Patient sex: M
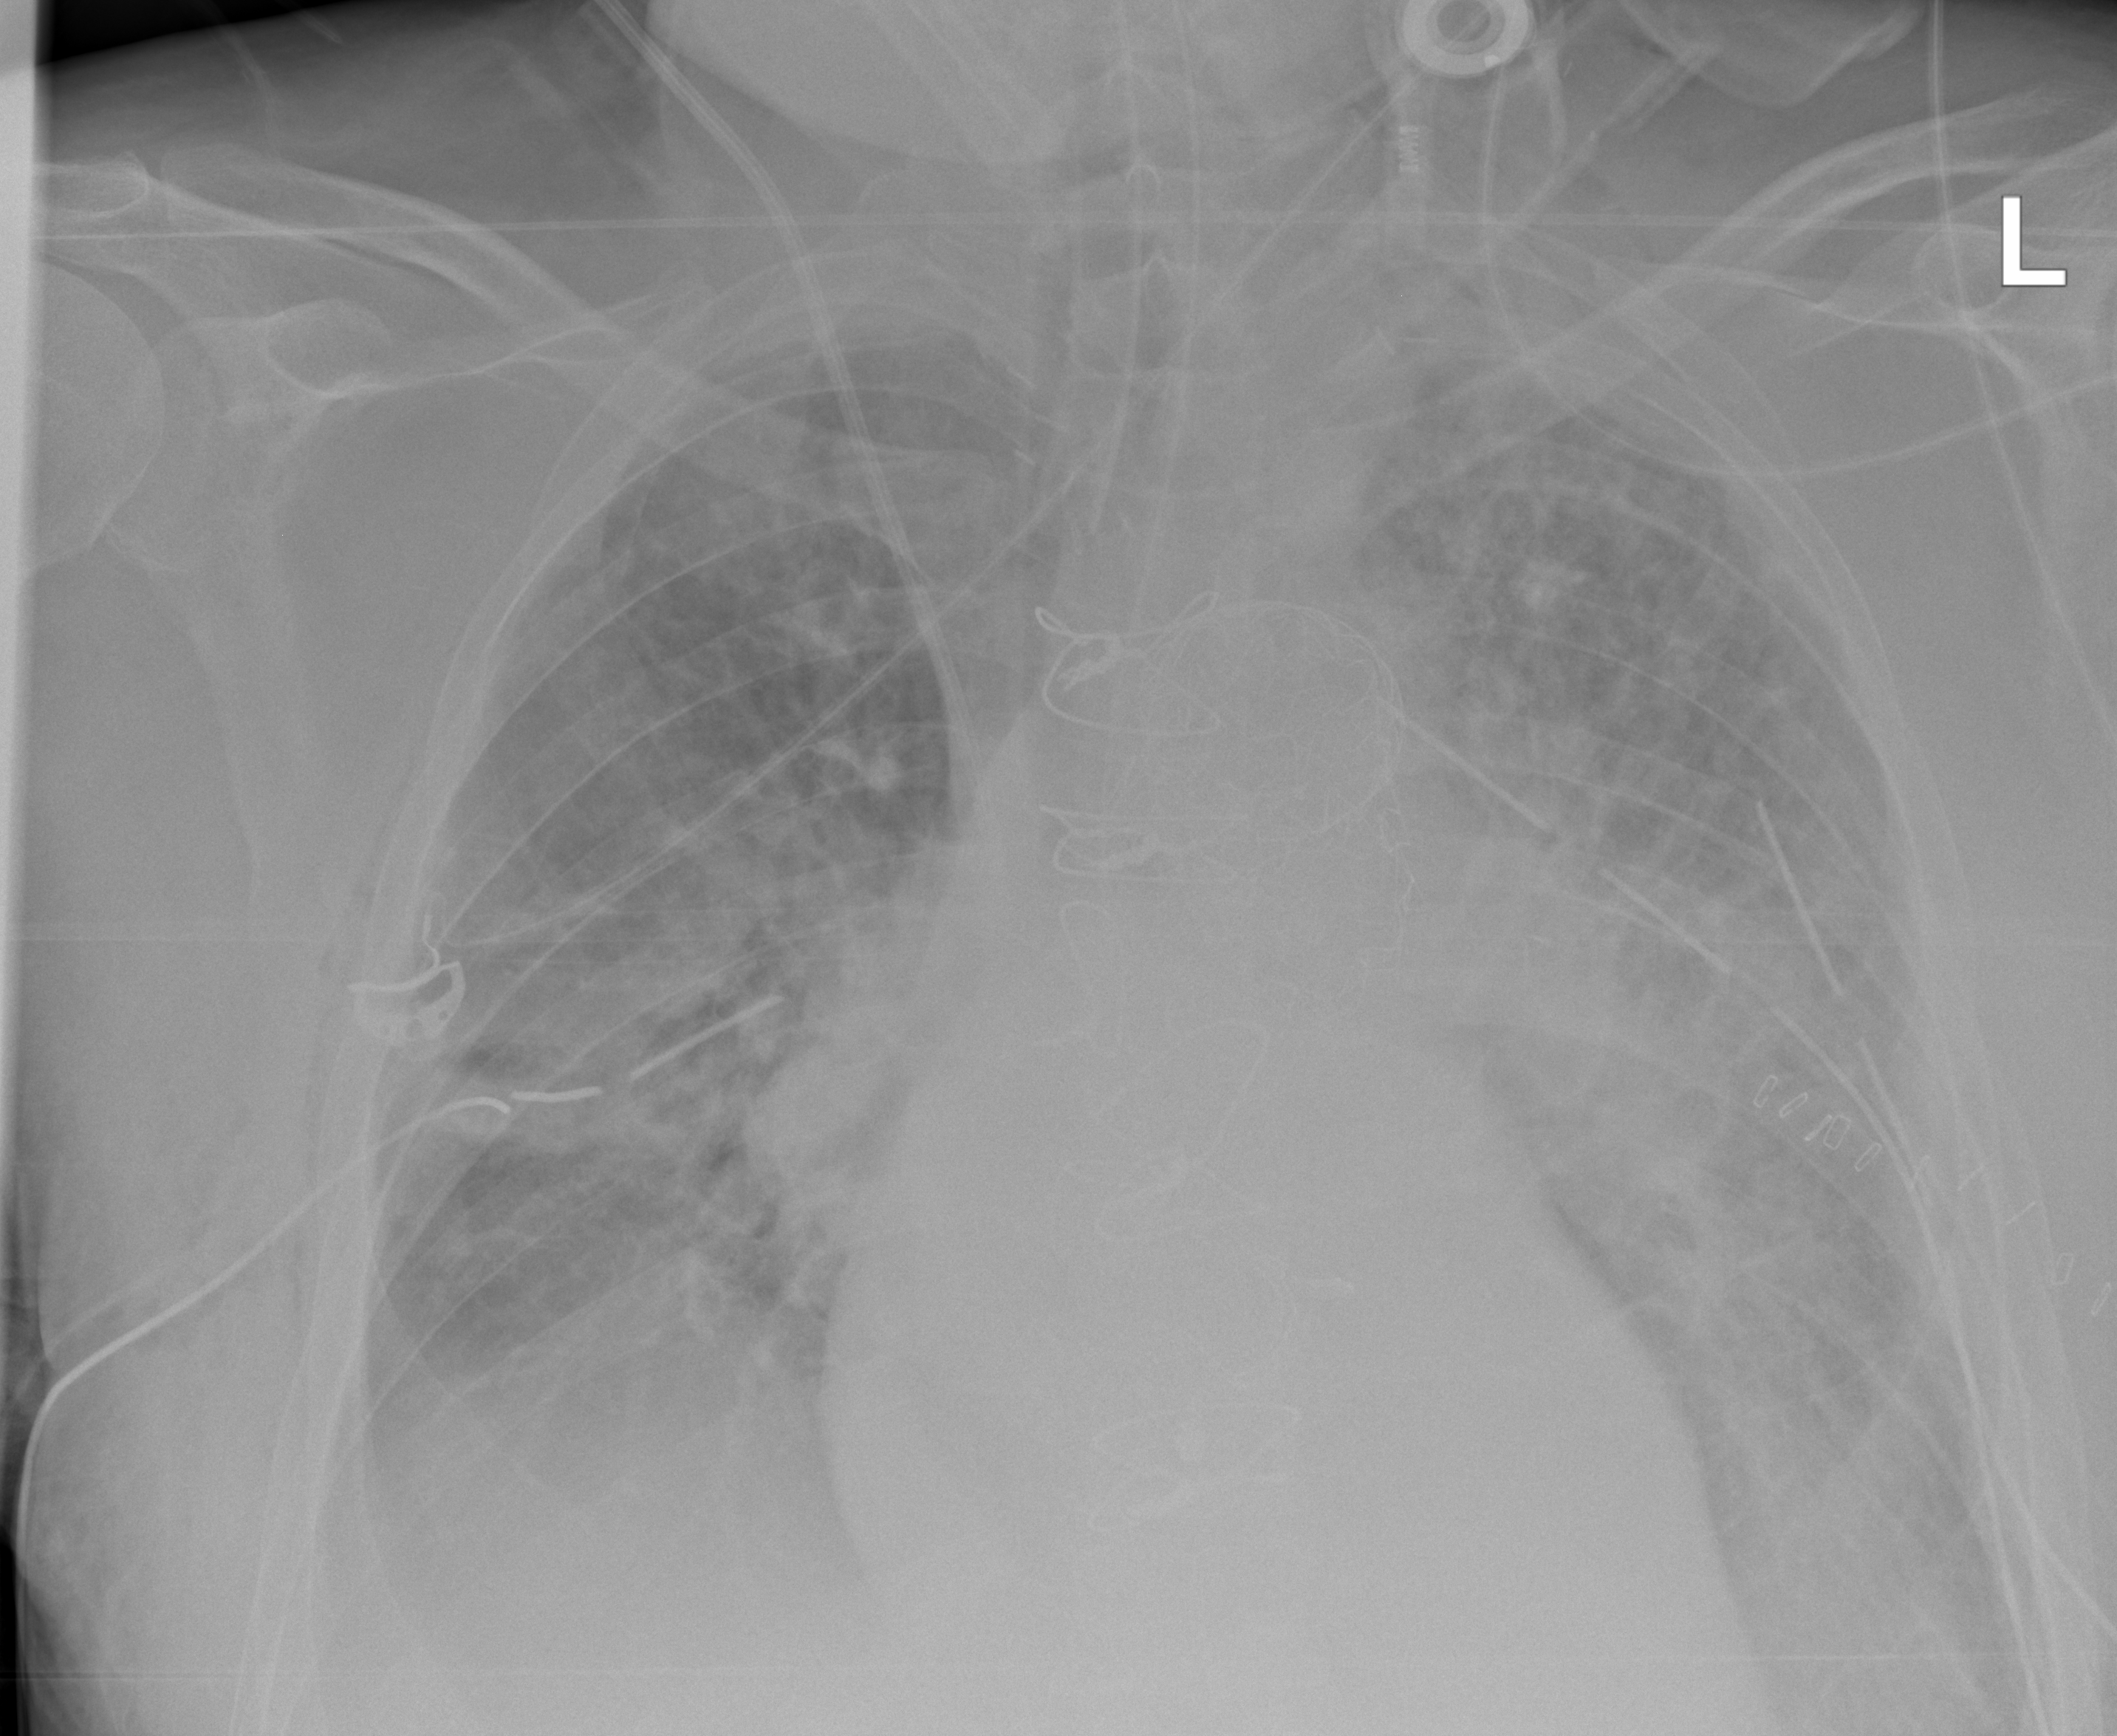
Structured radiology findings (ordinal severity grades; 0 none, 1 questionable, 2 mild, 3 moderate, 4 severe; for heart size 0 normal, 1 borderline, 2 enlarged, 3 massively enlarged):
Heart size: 1
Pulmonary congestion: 3
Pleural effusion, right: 2
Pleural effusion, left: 2
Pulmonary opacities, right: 2
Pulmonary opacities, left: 2
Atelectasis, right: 2
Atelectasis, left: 2